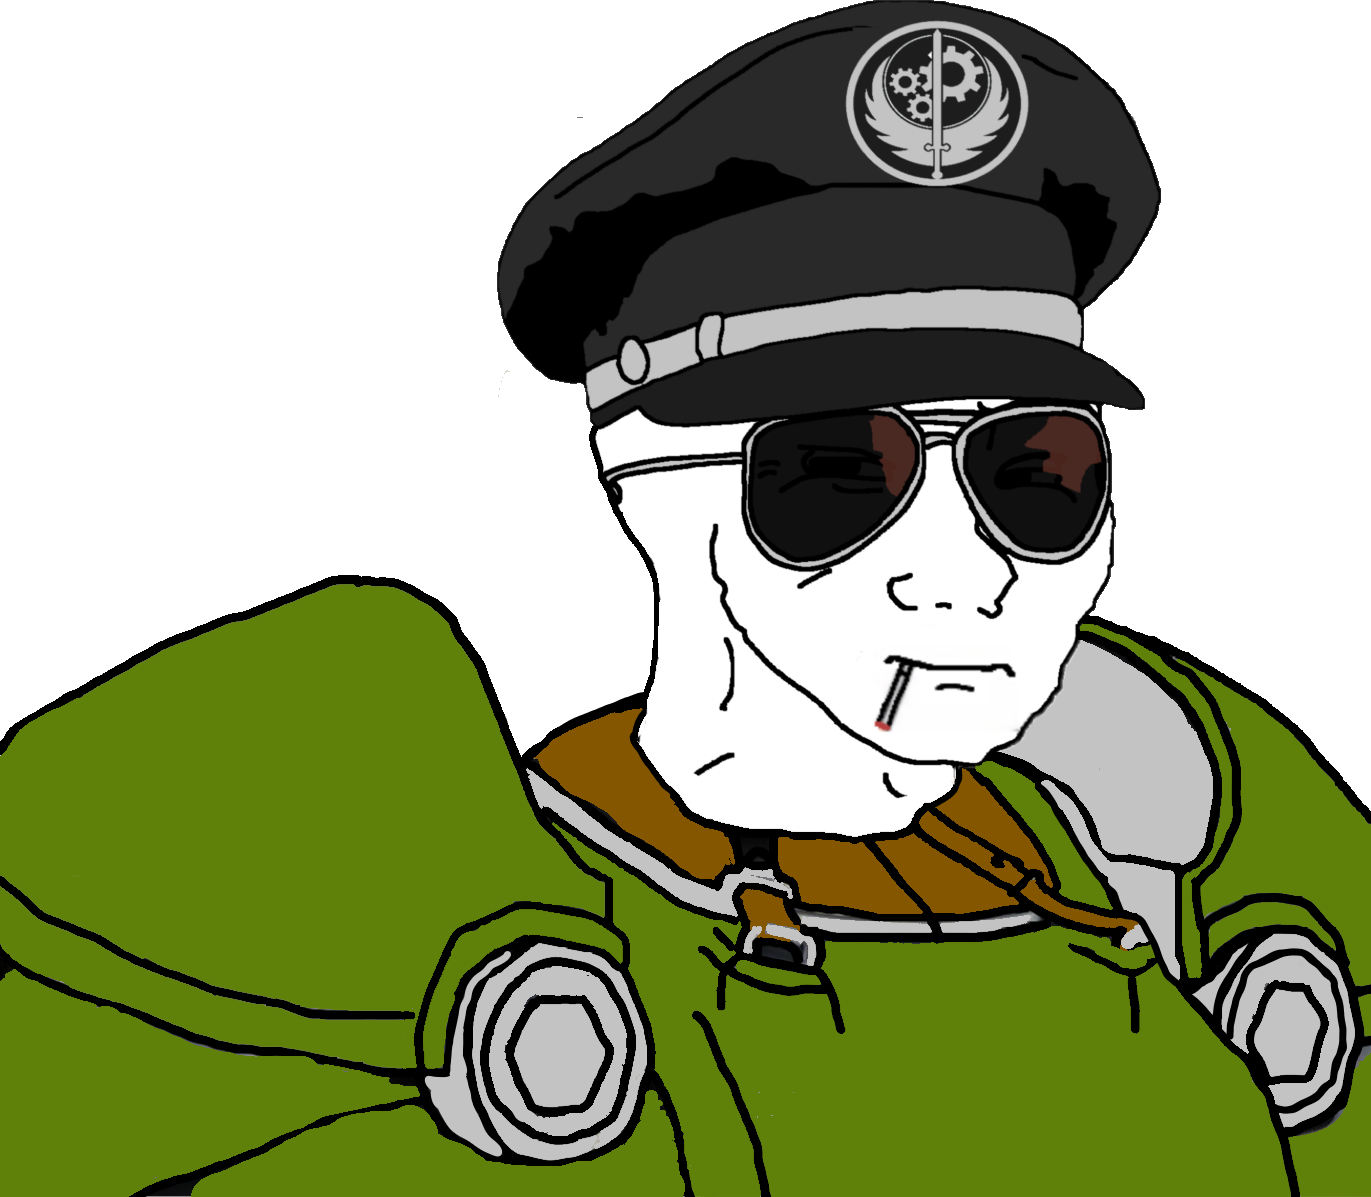
Label: 5_Smugjak